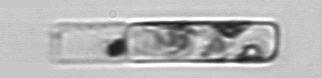
Label: Guinardia_delicatula_TAG_internal_parasite